Question: I'm developing an Excel 2010 Application Level Add-in using vb.net.
1. Temporarily save a project resource (i.e. an excel worksheet) to a user's computer
2. Use vb.net to programmatically query the spreadsheet
3. After finished, delete the file
'''
'Create temporary file path using the commonapplicationdata folder
Dim picturepath As StringBuilder
picturepath = New StringBuilder(Environment.GetFolderPath(Environment.SpecialFolder.CommonApplicationData))
picturepath.Append("\chartGridlines.png")
'Save resources into temp location in HD
My.Resources.grayGrid.Save(picturepath.ToString, System.Drawing.Imaging.ImageFormat.Png)
'Add picture to the worksheet
With Globals.ThisAddIn.Application.Selection.ShapeRange.Fill
.UserPicture(picturepath.ToString())
End With
'Clean up and delete the png from commonapplicationdata folder
System.IO.File.Delete(picturepath.ToString())
'''

Would someone provide a pointer on how I could go about doing this? I'd really appreciate it.
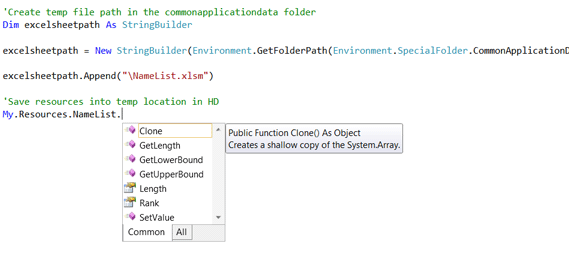
Answer: Just do like this:
'''
Imports System.IO
...
File.WriteAllBytes("C:\Path\to\NameList.xlsm", My.Resources.NameList)
'''
The difference is because the image is stored as a Bitmap object, but the Excel file is stored as a byte array.
Cheers